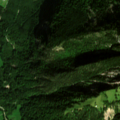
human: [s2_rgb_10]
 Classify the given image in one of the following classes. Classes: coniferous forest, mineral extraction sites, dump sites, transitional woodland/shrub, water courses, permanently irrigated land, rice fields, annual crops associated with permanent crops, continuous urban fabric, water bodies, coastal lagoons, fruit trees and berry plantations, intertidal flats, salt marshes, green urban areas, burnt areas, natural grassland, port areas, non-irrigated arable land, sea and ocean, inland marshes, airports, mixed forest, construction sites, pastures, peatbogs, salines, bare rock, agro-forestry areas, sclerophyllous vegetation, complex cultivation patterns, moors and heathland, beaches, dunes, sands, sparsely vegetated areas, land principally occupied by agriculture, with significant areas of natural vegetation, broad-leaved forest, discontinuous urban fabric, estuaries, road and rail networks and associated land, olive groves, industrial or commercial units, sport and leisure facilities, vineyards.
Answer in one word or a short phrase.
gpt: non-irrigated arable land, coniferous forest, transitional woodland/shrub